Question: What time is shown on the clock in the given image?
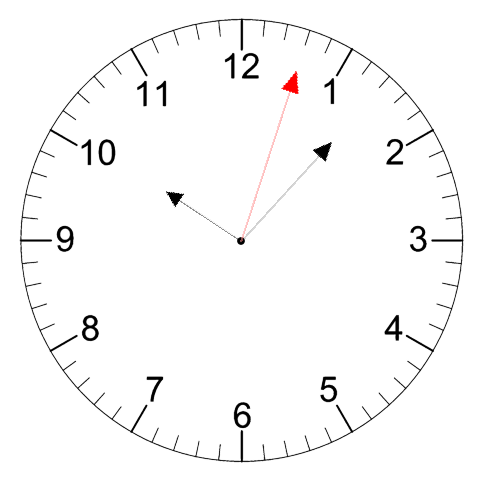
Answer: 10:07:03